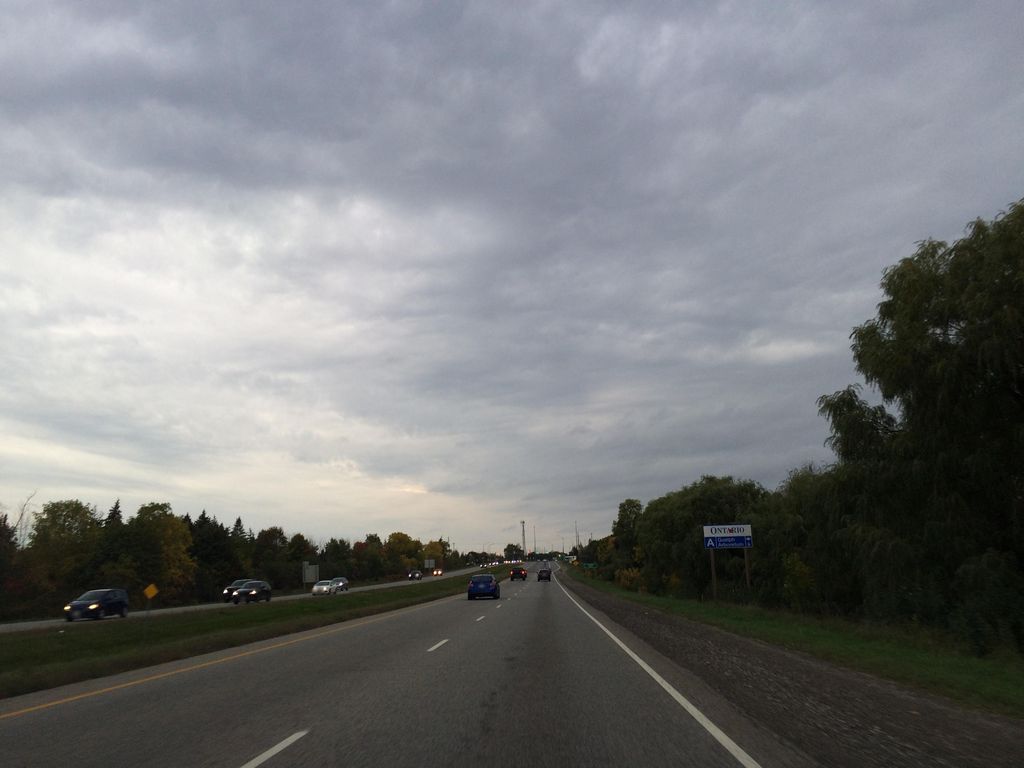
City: kitchener-waterloo